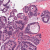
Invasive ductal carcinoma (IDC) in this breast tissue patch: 1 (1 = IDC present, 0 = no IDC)